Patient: sex M, age 61
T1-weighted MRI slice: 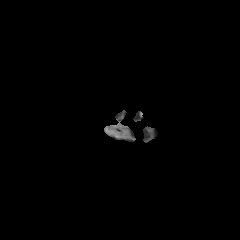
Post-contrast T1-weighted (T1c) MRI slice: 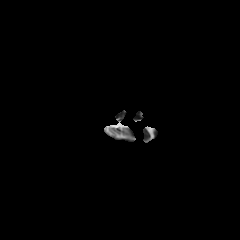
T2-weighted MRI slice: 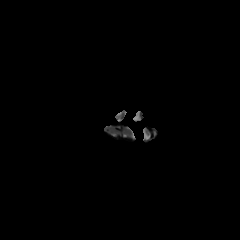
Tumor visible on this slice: no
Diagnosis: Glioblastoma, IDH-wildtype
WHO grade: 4